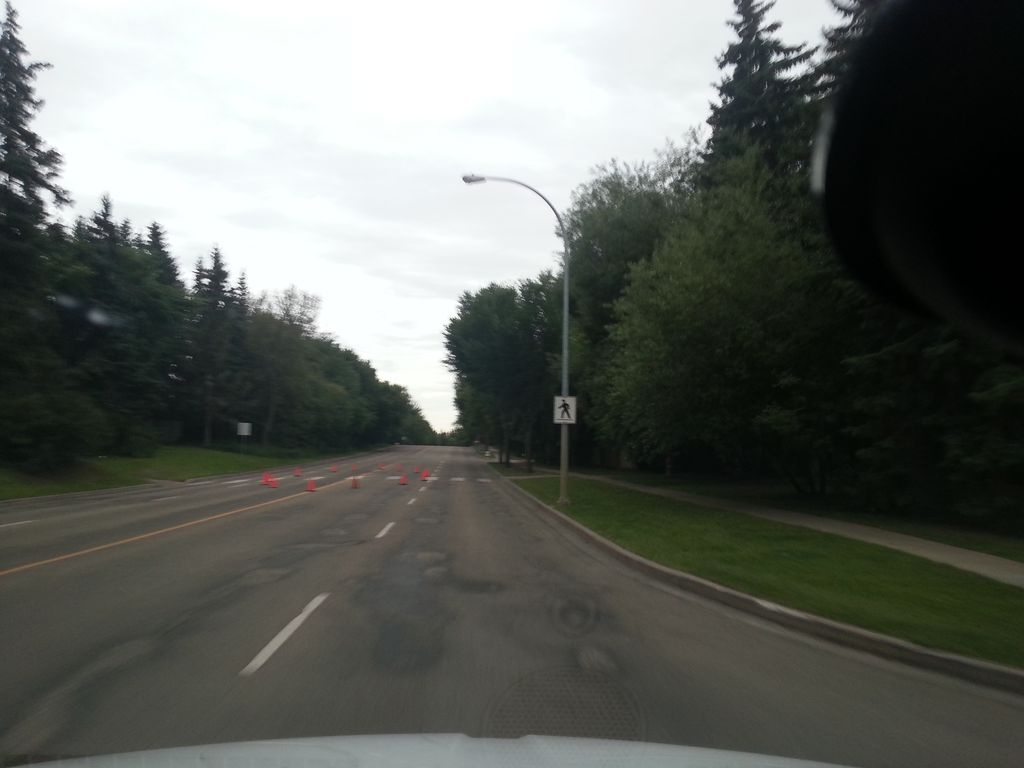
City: edmonton